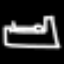
Label: bed